Interaction volume radius: 5 \u00c5
Interaction volume height: 15 \u00c5
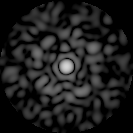
Disorder parameter: 0.8226